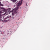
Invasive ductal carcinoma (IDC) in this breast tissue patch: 0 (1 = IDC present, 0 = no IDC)